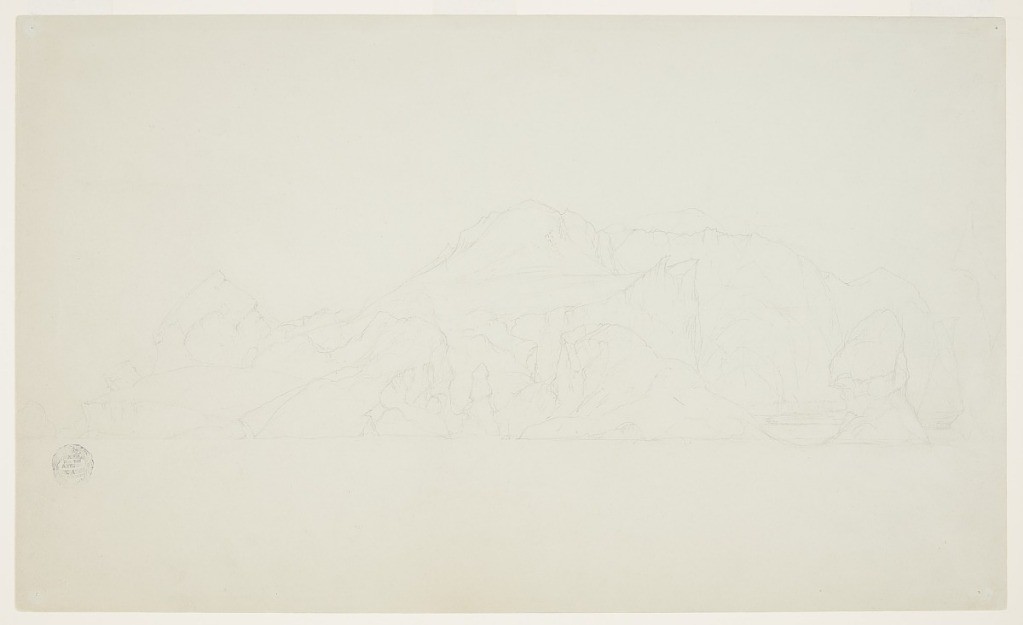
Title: Iceberg, Canada
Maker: Frederic Edwin Church, American, 1826–1900
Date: June–July 1859
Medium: Graphite on gray-green wove paper
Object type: Drawing
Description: Seascape sketch showing a view of an enormous iceberg with multiple peaks and furrows, witnessed somewhere off the coast of Newfoundland and Labrador, Canada. At center, the berg has a kind of craggy valley complete with a ribbed spire that leads upward to a flatter plane with a sharp edge at right. Above, the berg's tall central peak is flanked by rugged and serrated ridges that lead down to other sharp prominences. Ocean surface comprises foreground.

Verso: Figure sketch a direct, frontal view of an individual's face, seemingly with large, flush cheeks and their hair tucked behind their ears. Likely a portrait of an Inuit individual.